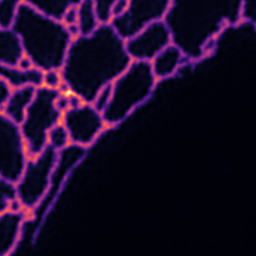
Label: Super-resolution ER image